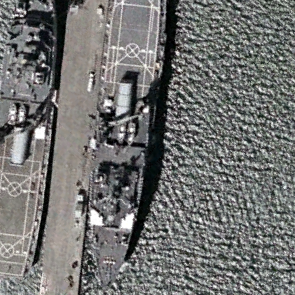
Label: combat